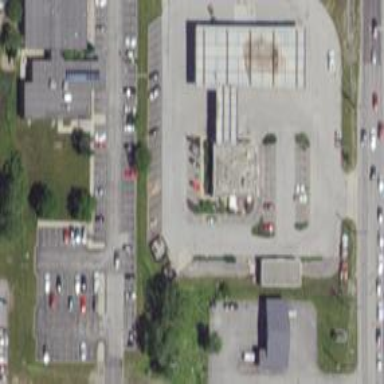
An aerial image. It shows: Convenience shop.